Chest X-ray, PA view. Patient: 31 years old, sex M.
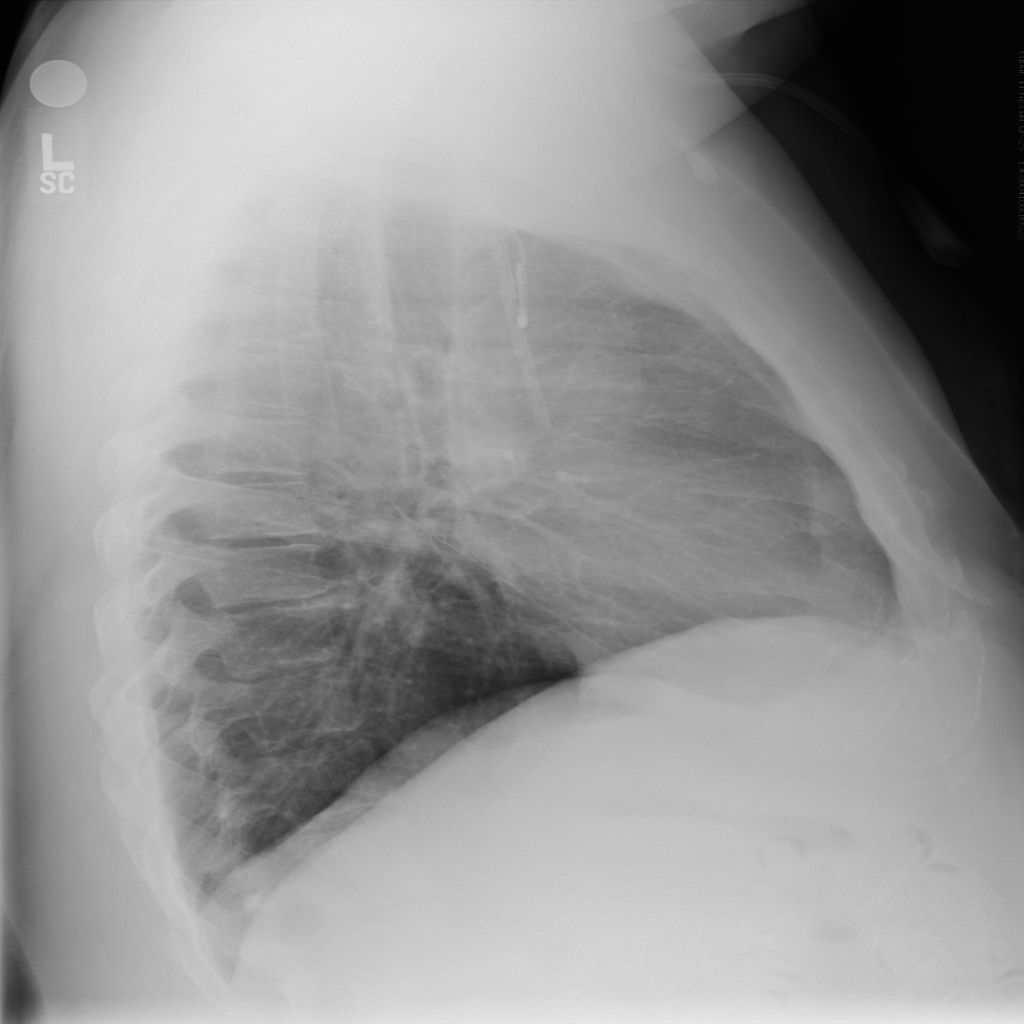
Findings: No Finding